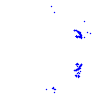
Particle: proton